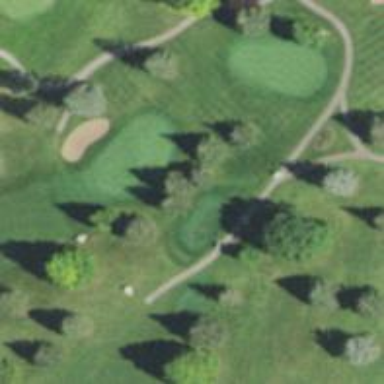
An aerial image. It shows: Golf tee on grassy land.